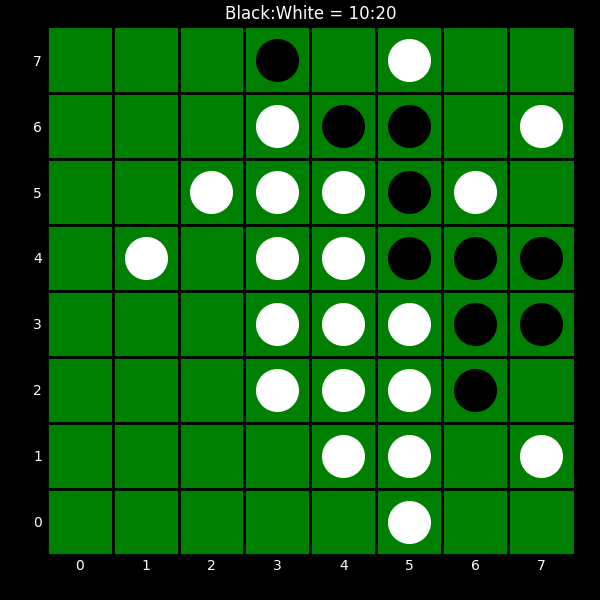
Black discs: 10
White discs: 20